Question: I've added following into dependencies section of my pom.xml:
'''
<dependency>
<groupId>org.apache.httpcomponents</groupId>
<artifactId>httpclient</artifactId>
<version>4.4.1</version>
<scope>test</scope>
</dependency>
'''
But when I add the 1st line of "Quick start guide" (<URL>:
'''
CloseableHttpClient httpclient = HttpClients.createDefault();
'''
IntelliJ IDEA highlights "HttpClients" and tells me:
> Cannot resolve symbol 'HttpClients'
It looks like I have mistake with configuration. What exactly is wrong? please advise how to add support for HttpClients into the project?
Thanks!
P.S. Learned a bit more, looks like "" is redundant and wrong for this case, I removed it but that didn't help: still non-compilable.
EDIT: If I put cursor to 'HttpClients' and hit "Alt-enter" the pop-up doesn't contain any class to import. See screenshot:

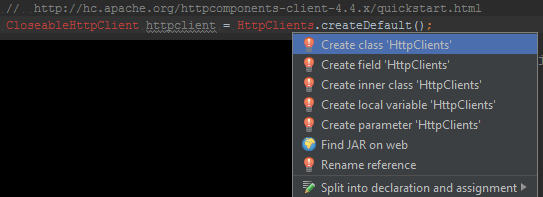
Answer: It looks like my IntelliJ had issues with caching, cleaning cache with following re-importing of the project helped.
I found tips on that here: <URL>
P.S. Though few other project were broken as a result of this action. Looks like I need to keep learning :)